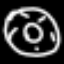
Label: donut